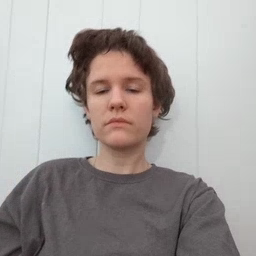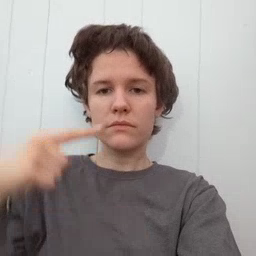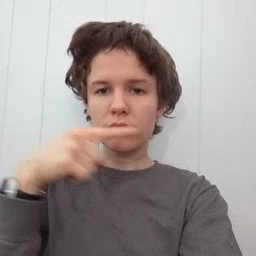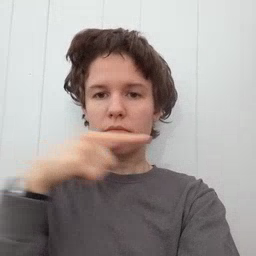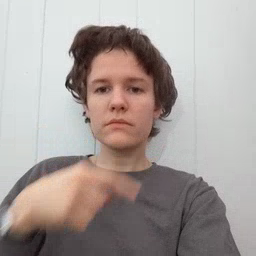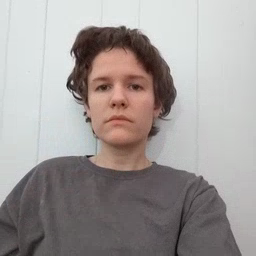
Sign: toothbrush